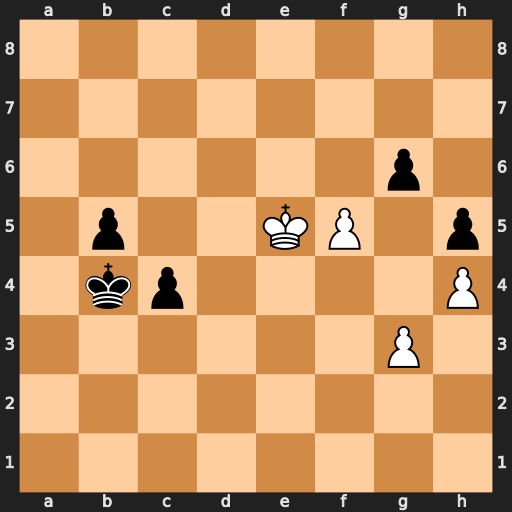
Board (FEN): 8/8/6p1/1p2KP1p/1kp4P/6P1/8/8
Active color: w
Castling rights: -
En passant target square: -
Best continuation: f6 c3 f7 c2 f8=Q+